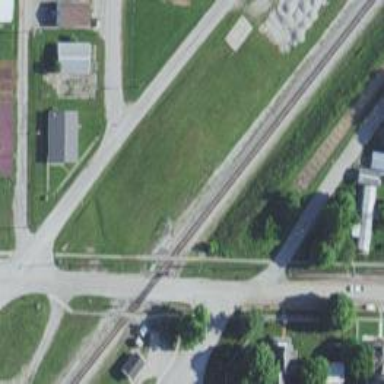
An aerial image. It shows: Railway junction.